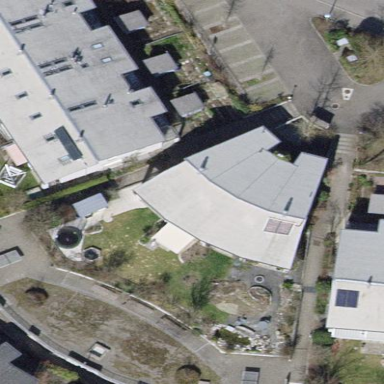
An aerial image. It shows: Semi-detached house with flat roof.